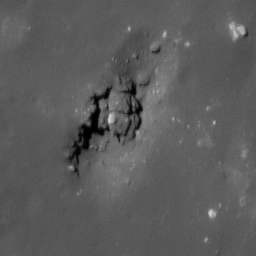
Pit: Jackson 1c
Host crater: Jackson
Host type: impact_melt
Lunar coordinates: latitude 22.421, longitude 196.291